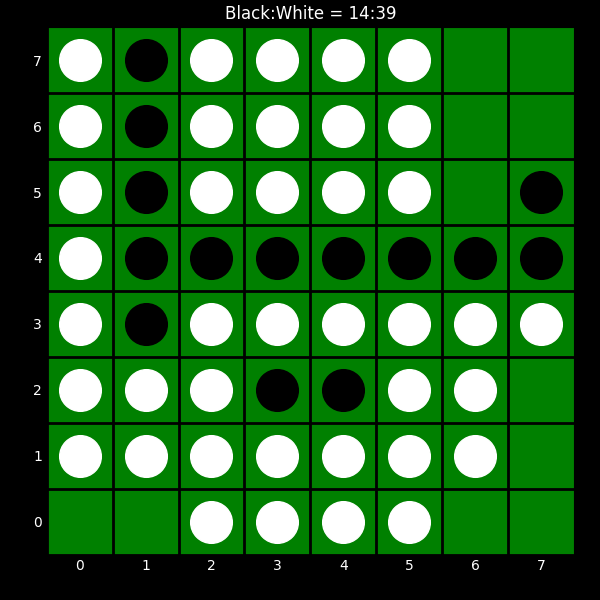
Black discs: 14
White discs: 39